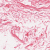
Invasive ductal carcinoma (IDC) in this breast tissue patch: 0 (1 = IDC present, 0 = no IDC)